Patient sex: M
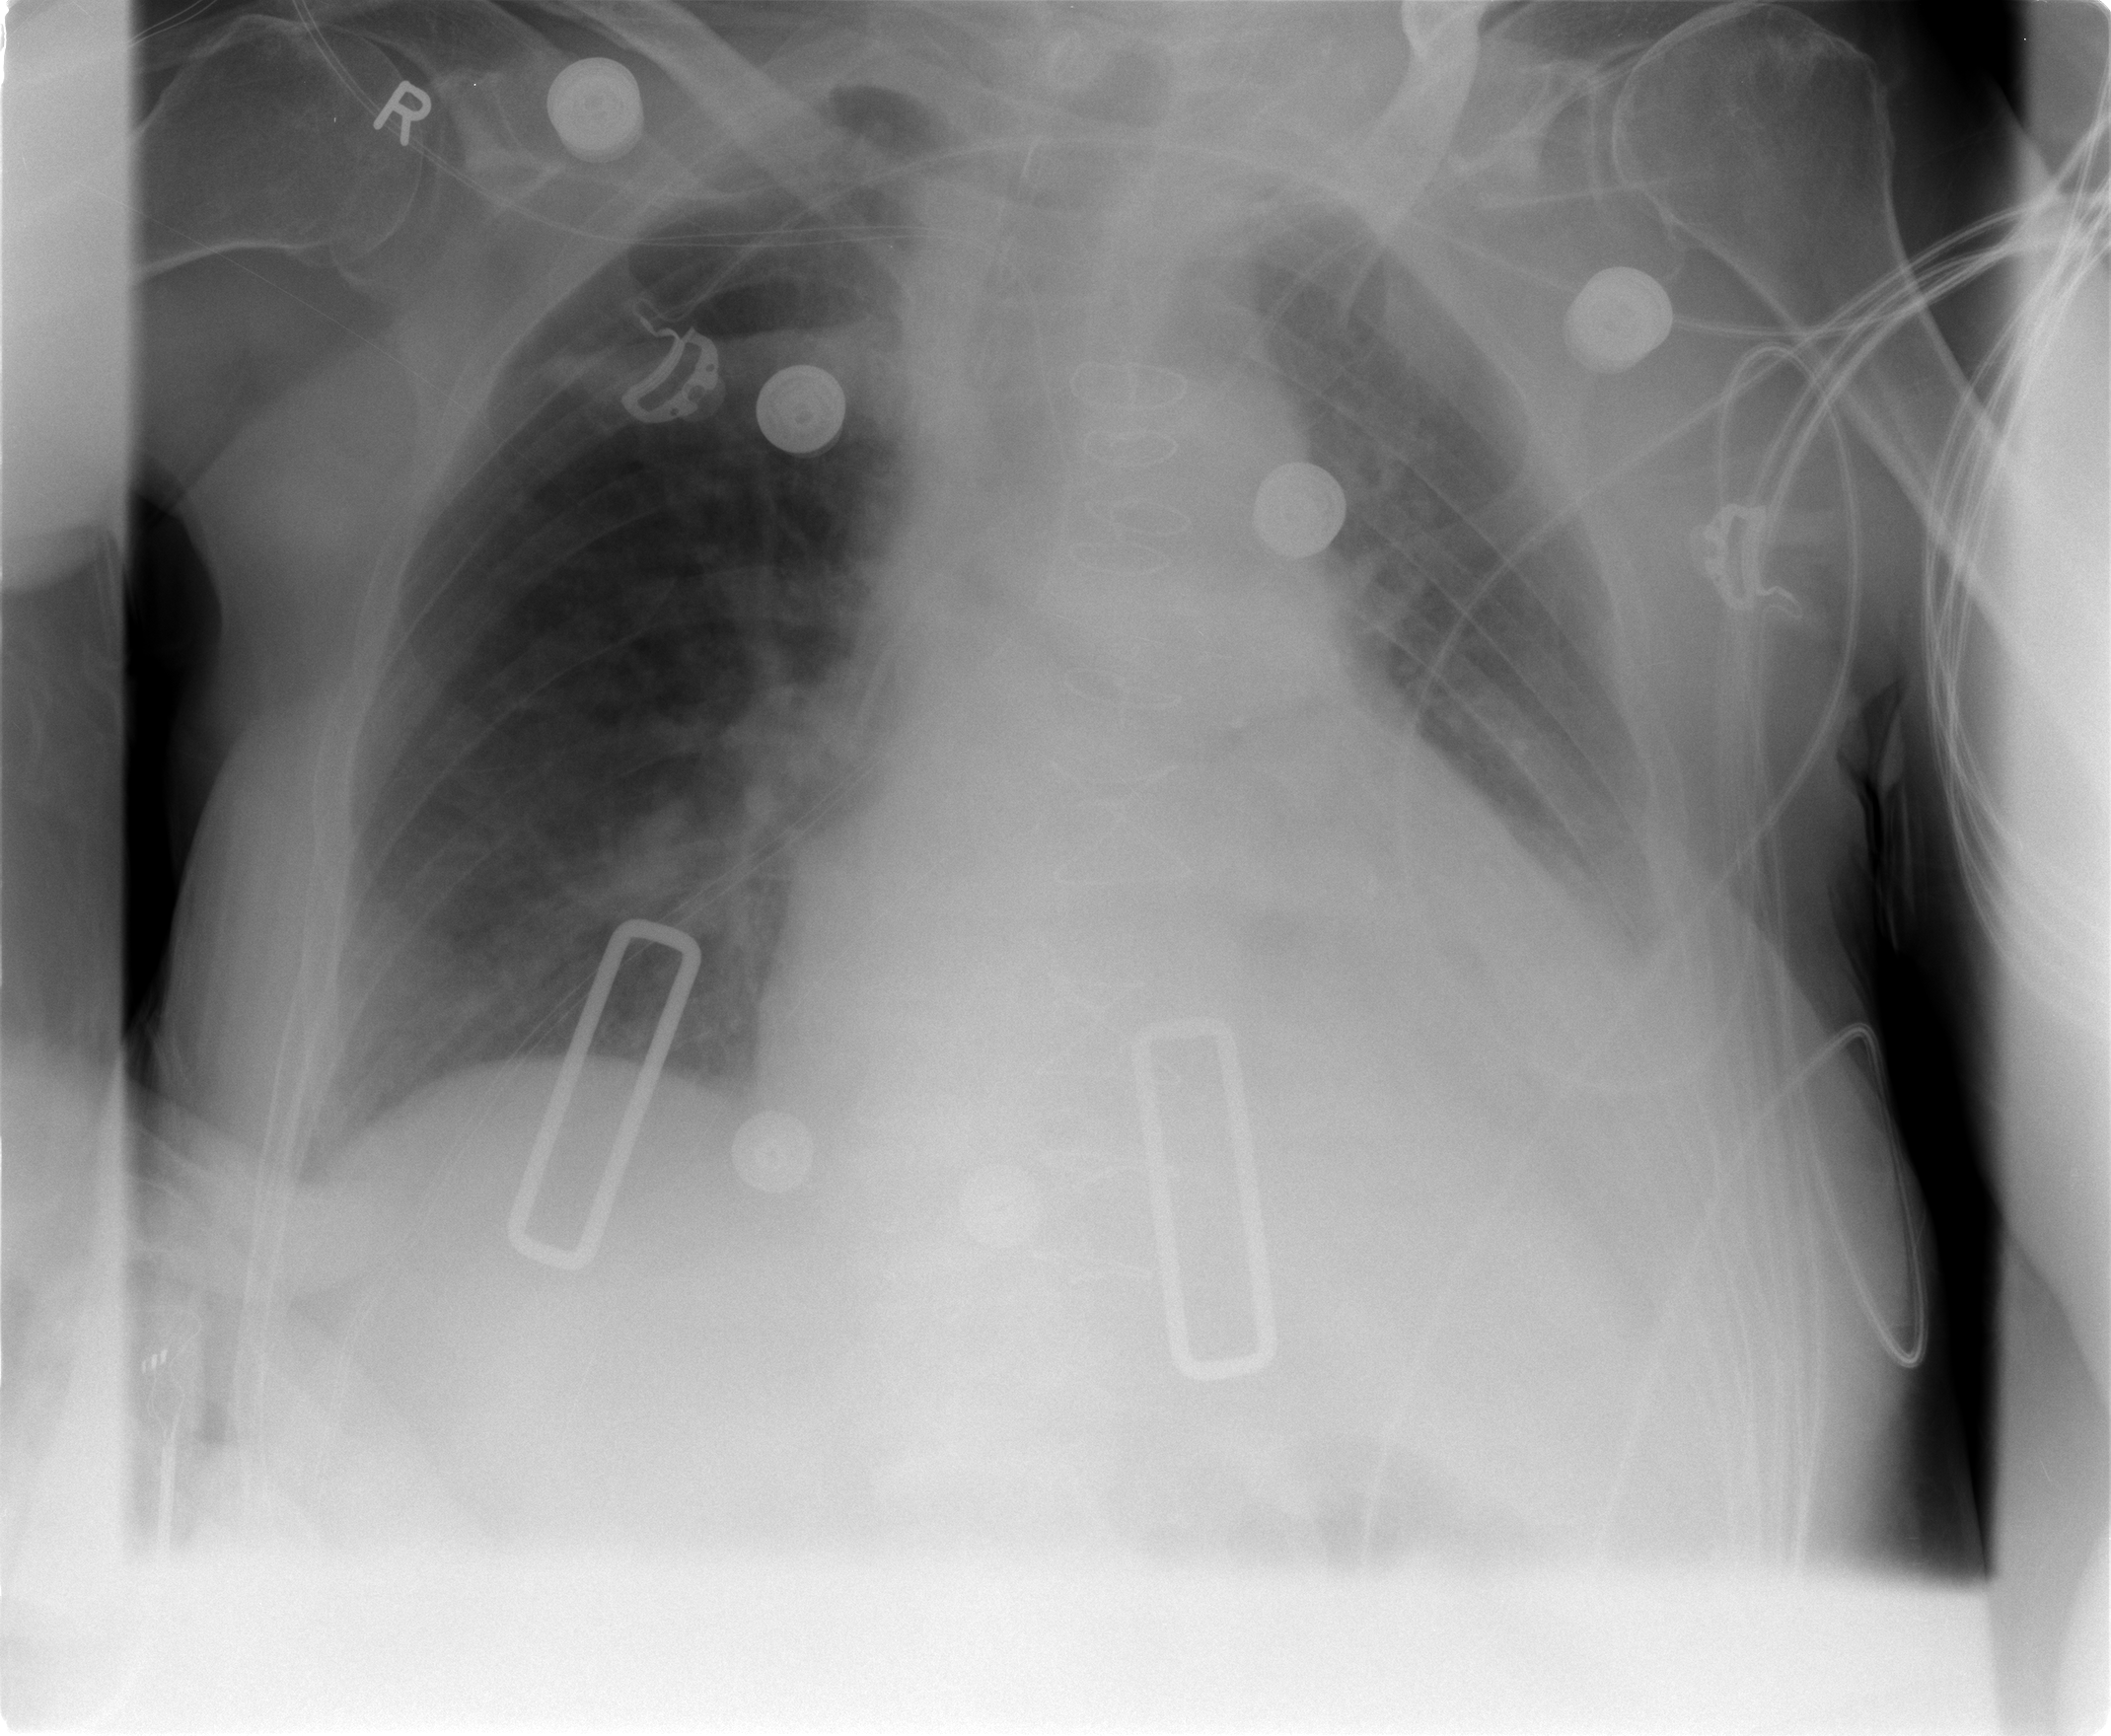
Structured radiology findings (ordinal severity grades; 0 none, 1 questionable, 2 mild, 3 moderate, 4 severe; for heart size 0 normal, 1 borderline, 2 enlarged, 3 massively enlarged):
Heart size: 2
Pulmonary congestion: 2
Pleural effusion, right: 0
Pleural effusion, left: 2
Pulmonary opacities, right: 1
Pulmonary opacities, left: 1
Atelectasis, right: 1
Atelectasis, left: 2